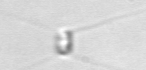
Label: Chaetoceros_tenuissimus